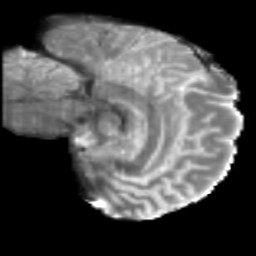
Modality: T2w
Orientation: sagittal
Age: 46
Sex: male
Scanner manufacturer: siemens
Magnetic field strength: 3 T
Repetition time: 5 s
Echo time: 0.092 s